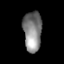
Tissue: lung
Cell type: Endothelial cells
Senescence score: 0.2026
Nuclear area (px): 724
Mean DAPI intensity: 130.101